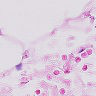
Metastatic tissue present: no